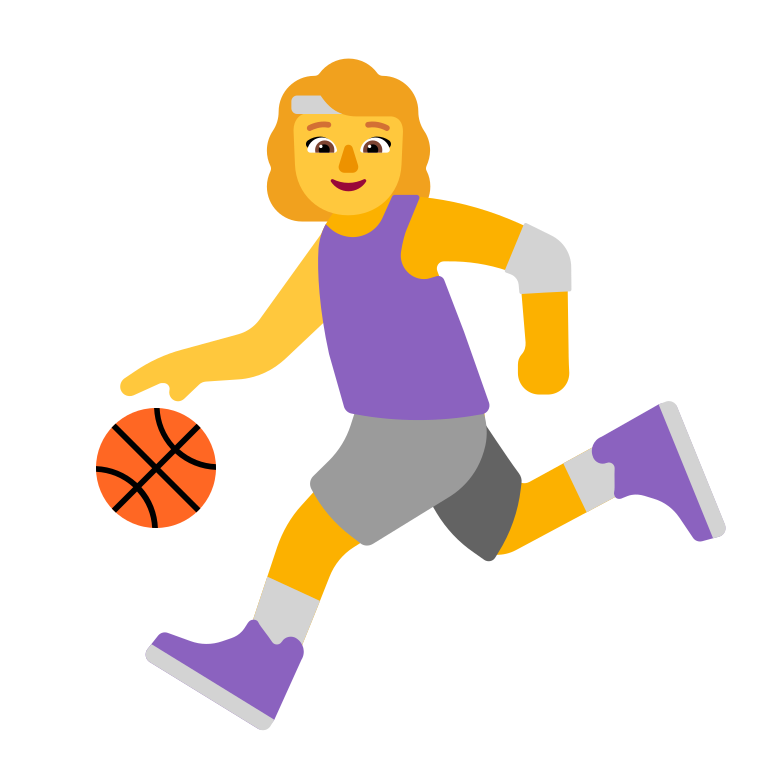
woman bouncing ball flat default